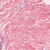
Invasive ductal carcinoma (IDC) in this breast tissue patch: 0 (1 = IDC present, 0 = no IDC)